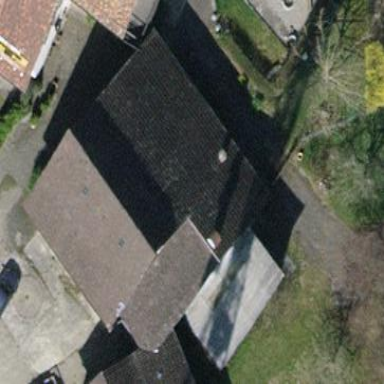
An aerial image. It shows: Shed building.